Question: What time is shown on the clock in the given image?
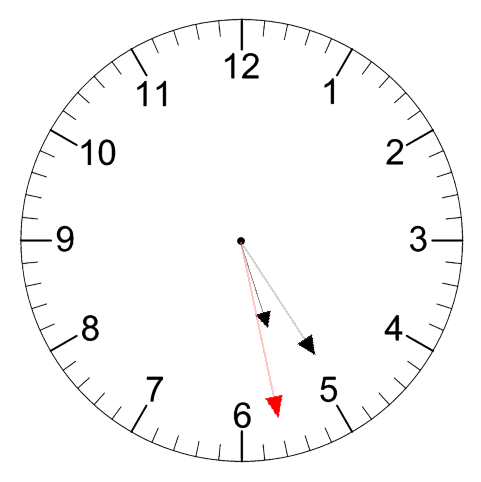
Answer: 05:24:28